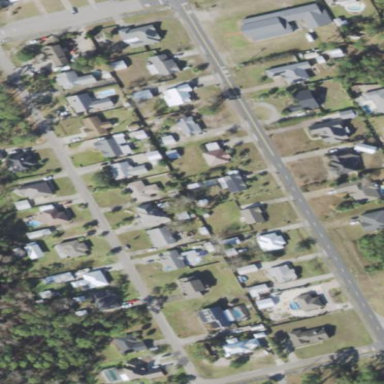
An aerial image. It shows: Single-family residential area.